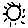
Label: sun